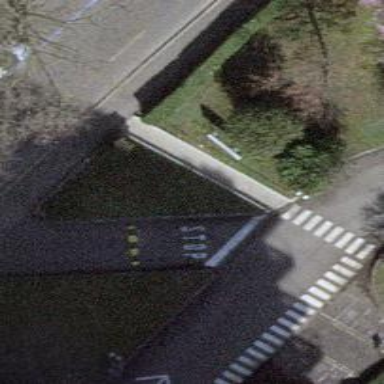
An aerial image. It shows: Bump for traffic calming.